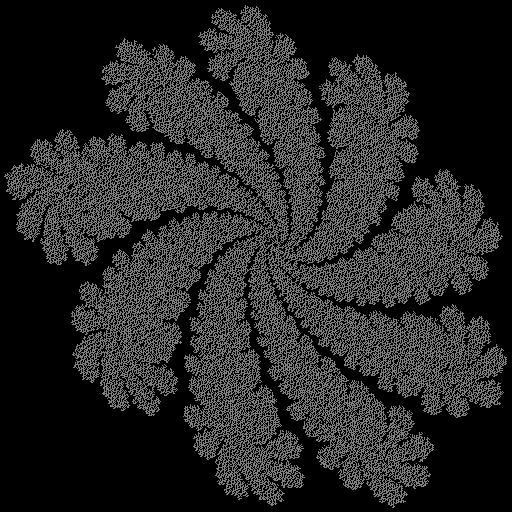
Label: flower